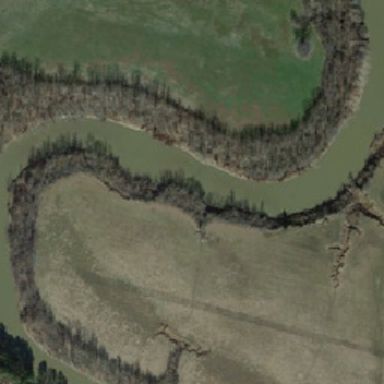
A river in the shape of a triangular grey green ground .